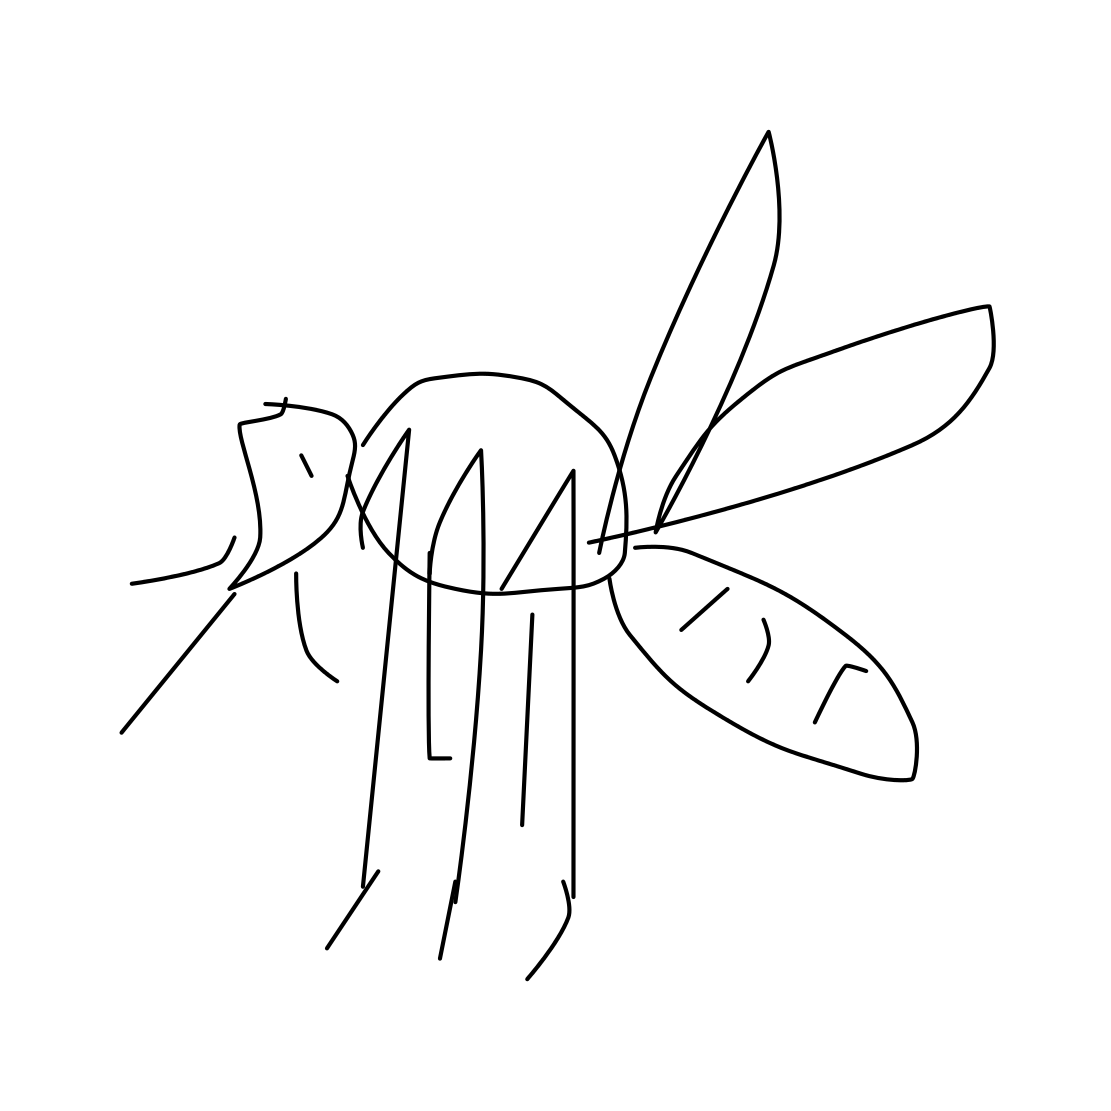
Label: mosquito